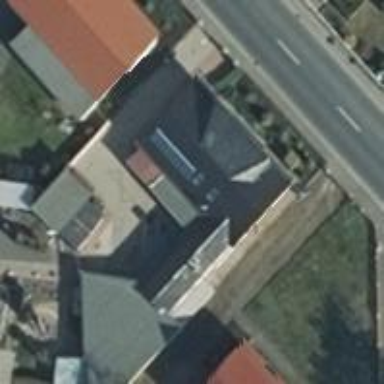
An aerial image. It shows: Simple and straightforward house.